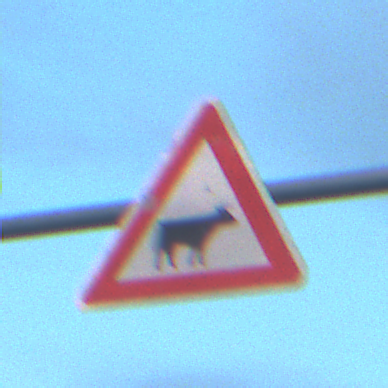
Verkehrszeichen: ViehtriebLinks
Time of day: SunriseSunset
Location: Outdoor (Nature)
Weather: PartlyCloudy
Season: NotSpecified
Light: Natural